Question: I just wanted to create a two color gradient using bootstrap mixin functions. So my gradient should be like this:

when using bootstrap gradient mixin I found there is no any function to match with my requirement. So I tried making my own gradient mixin and added it to bootstrap/less/mixins/grandients.less. But my function didn't do my job..
This is the gradient mixin I added to gradients.less
'''
.vertical-custom(@start-color: #ed3537; @start-percent: 0%; @mid-color: #ed3537; @color-stop: 50%; @mid-color-2: #fb3e40; @color-stop-2: 50%; @end-color: #fb3e40; @end-percent: 100%) {
background-image: -webkit-linear-gradient(top, @start-color @start-percent, @mid-color, @color-stop, @mid-color-2, @color-stop-2, @end-color @end-percent); // Safari 5.1-6, Chrome 10+
background-image: -o-linear-gradient(top, @start-color @start-percent, @mid-color, @color-stop, @mid-color-2, @color-stop-2, @end-color @end-percent); // Opera 12
background-image: linear-gradient(to bottom, @start-color @start-percent, @mid-color, @color-stop, @mid-color-2, @color-stop-2, @end-color @end-percent); // Standard, IE10, Firefox 16+, Opera 12.10+, Safari 7+, Chrome 26+
background-repeat: repeat-x;
//filter: e(%("progid:DXImageTransform.Microsoft.gradient(startColorstr='%d', endColorstr='%d', GradientType=0)",argb(@start-color),argb(@end-color))); // IE9 and down
}
'''
I call it like this
'''
#gradient.vertical-custom(@start-color: #ed3537; @start-percent: 0%; @mid-color: #ed3537; @color-stop: 50%; @mid-color-2: #fb3e40; @color-stop-2: 50%; @end-color: #fb3e40; @end-percent: 100%);
'''
When I directly add pure CSS to my LESS file it working for me. But I am looking for a solution of creating a gradient mixin.
This is the pure CSS for my gradient:
'''
background: #ed3537;
background: -moz-linear-gradient(top, #ed3537 0%, #ed3537 50%, #fb3e40 50%, #fb3e40 100%);
background: -webkit-gradient(linear, left top, left bottom, color-stop(0%,#ed3537), color-stop(50%,#ed3537), color-stop(50%,#fb3e40), color-stop(100%,#fb3e40));
background: -webkit-linear-gradient(top, #ed3537 0%,#ed3537 50%,#fb3e40 50%,#fb3e40 100%);
background: -o-linear-gradient(top, #ed3537 0%,#ed3537 50%,#fb3e40 50%,#fb3e40 100%);
background: -ms-linear-gradient(top, #ed3537 0%,#ed3537 50%,#fb3e40 50%,#fb3e40 100%);
background: linear-gradient(to bottom, #ed3537 0%,#ed3537 50%,#fb3e40 50%,#fb3e40 100%);
filter: progid:DXImageTransform.Microsoft.gradient( startColorstr='#ed3537', endColorstr='#fb3e40',GradientType=0 );
'''
Hope somebody may help me out.
Thank you.
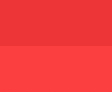
Answer: Bootstrap's gradients are namespaced (see: <URL> and can be found in the less/mixins/gradients.less file.
A namespaced mixin should be called as follows:
'''
#namespace > mixin();
'''
The '>' is optional in this call.
Bootstrap provides you a '.vertical-three-colors() mixin' in the '#gradient' namespace which best matches your pure CSS.
You should calls this mixin as follows (for instance at the end of your bootstrap.less file):
'''
div.gradient {
#gradient > .vertical-three-colors(#ed3537; #fb3e40; 50%; #fb3e40;);
}
'''
The preceding outputs:
'''
div.gradient {
background-image: -webkit-linear-gradient(#ed3537, #fb3e40 50%, #fb3e40);
background-image: -o-linear-gradient(#ed3537, #fb3e40 50%, #fb3e40);
background-image: linear-gradient(#ed3537, #fb3e40 50%, #fb3e40);
background-repeat: no-repeat;
filter: progid:DXImageTransform.Microsoft.gradient(startColorstr='#ffed3537', endColorstr='#fffb3e40', GradientType=0);
}
'''
Demo: <URL>
Notice that your pure CSS has support for more browsers than Bootstrap's mixin. The out depends on the way you compile bootstrap. The default build process generate the above output.
When you compile the following Less code with 'lessc --autoprefix="last 20 versions" grsdient.less':
'''
div.gradient {
background-color: #ed3537;
background-image: linear-gradient(#ed3537, #fb3e40 50%, #fb3e40);
background-repeat: no-repeat;
filter: progid:DXImageTransform.Microsoft.gradient(startColorstr='#ffed3537', endColorstr='#fffb3e40', GradientType=0);
}
'''
that will output:
'''
div.gradient {
background-color: #ed3537;
background-image: -webkit-gradient(linear, left top, left bottom, from(#ed3537), color-stop(50%, #fb3e40), to(#fb3e40));
background-image: -webkit-linear-gradient(#ed3537, #fb3e40 50%, #fb3e40);
background-image: -moz-linear-gradient(#ed3537, #fb3e40 50%, #fb3e40);
background-image: -o-linear-gradient(#ed3537, #fb3e40 50%, #fb3e40);
background-image: linear-gradient(#ed3537, #fb3e40 50%, #fb3e40);
background-repeat: no-repeat;
filter: progid:DXImageTransform.Microsoft.gradient(startColorstr='#ffed3537', endColorstr='#fffb3e40', GradientType=0);
}
'''
The '-ms-linear-gradient' prefix only targets the developers version of IE10 and there is no need to use that in your production code.
Of course you can also write your own mixins which outputs exactly the same as your pure CSS:
'''
.vertical-custom(@start-color: #ed3537; @start-percent: 0%; @mid-color: #ed3537; @color-stop: 50%; @mid-color-2: #fb3e40; @color-stop-2: 50%; @end-color: #fb3e40; @end-percent: 100%)
{
background: @start-color;
background: -moz-linear-gradient(top, @start-color, @mid-color @color-stop, @mid-color-2 @color-stop-2, @end-color @end-percent);
background: -webkit-gradient(linear, left top, left bottom, color-stop(@start-percent,@start-color), color-stop(@color-stop,@mid-color), color-stop(@color-stop-2,@mid-color-2), color-stop(@end-percent,@end-color));
background: -webkit-linear-gradient(top, @start-color @start-percent,@mid-color @color-stop,@mid-color-2 @color-stop-2,@end-color @end-percent);
background: -o-linear-gradient(top, @start-color @start-percent,@mid-color @color-stop,@mid-color-2 @color-stop-2,@end-color @end-percent);
background: -ms-linear-gradient(top, @start-color @start-percent,@mid-color @color-stop,@mid-color-2 @color-stop-2,@end-color @end-percent);
background: linear-gradient(to bottom, @start-color @start-percent,@mid-color @color-stop,@mid-color-2 @color-stop-2,@end-color @end-percent);
filter: e(%("progid:DXImageTransform.Microsoft.gradient(startColorstr='%d', endColorstr='%d', GradientType=1)",argb(@start-color),argb(@end-color)));
}
'''
now the following code:
'''
div.gradient {
.vertical-custom();
}
'''
outputs:
'''
div.gradient {
background: #ed3537;
background: -moz-linear-gradient(top, #ed3537, #ed3537 50%, #fb3e40 50%, #fb3e40 100%);
background: -webkit-gradient(linear, left top, left bottom, color-stop(0%, #ed3537), color-stop(50%, #ed3537), color-stop(50%, #fb3e40), color-stop(100%, #fb3e40));
background: -webkit-linear-gradient(top, #ed3537 0%, #ed3537 50%, #fb3e40 50%, #fb3e40 100%);
background: -o-linear-gradient(top, #ed3537 0%, #ed3537 50%, #fb3e40 50%, #fb3e40 100%);
background: -ms-linear-gradient(top, #ed3537 0%, #ed3537 50%, #fb3e40 50%, #fb3e40 100%);
background: linear-gradient(to bottom, #ed3537 0%, #ed3537 50%, #fb3e40 50%, #fb3e40 100%);
filter: progid:DXImageTransform.Microsoft.gradient(startColorstr='#ffed3537', endColorstr='#fffb3e40', GradientType=1);
}
'''
Demo: <URL>
Make sure that the '.vertical-custom' mixin had been added inside the '#gradient' namespace in the gradients.less file when called with '#gradient > .vertical-custom();'